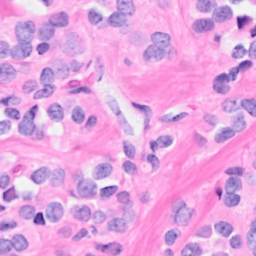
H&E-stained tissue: Breast